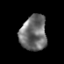
Tissue: prostate
Cell type: Epithelial cells
Senescence score: 0.3261
Nuclear area (px): 917
Mean DAPI intensity: 111.28